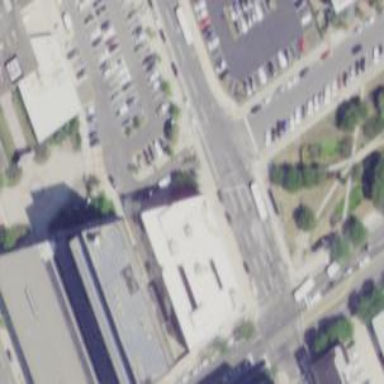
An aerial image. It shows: Bank building.